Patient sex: M
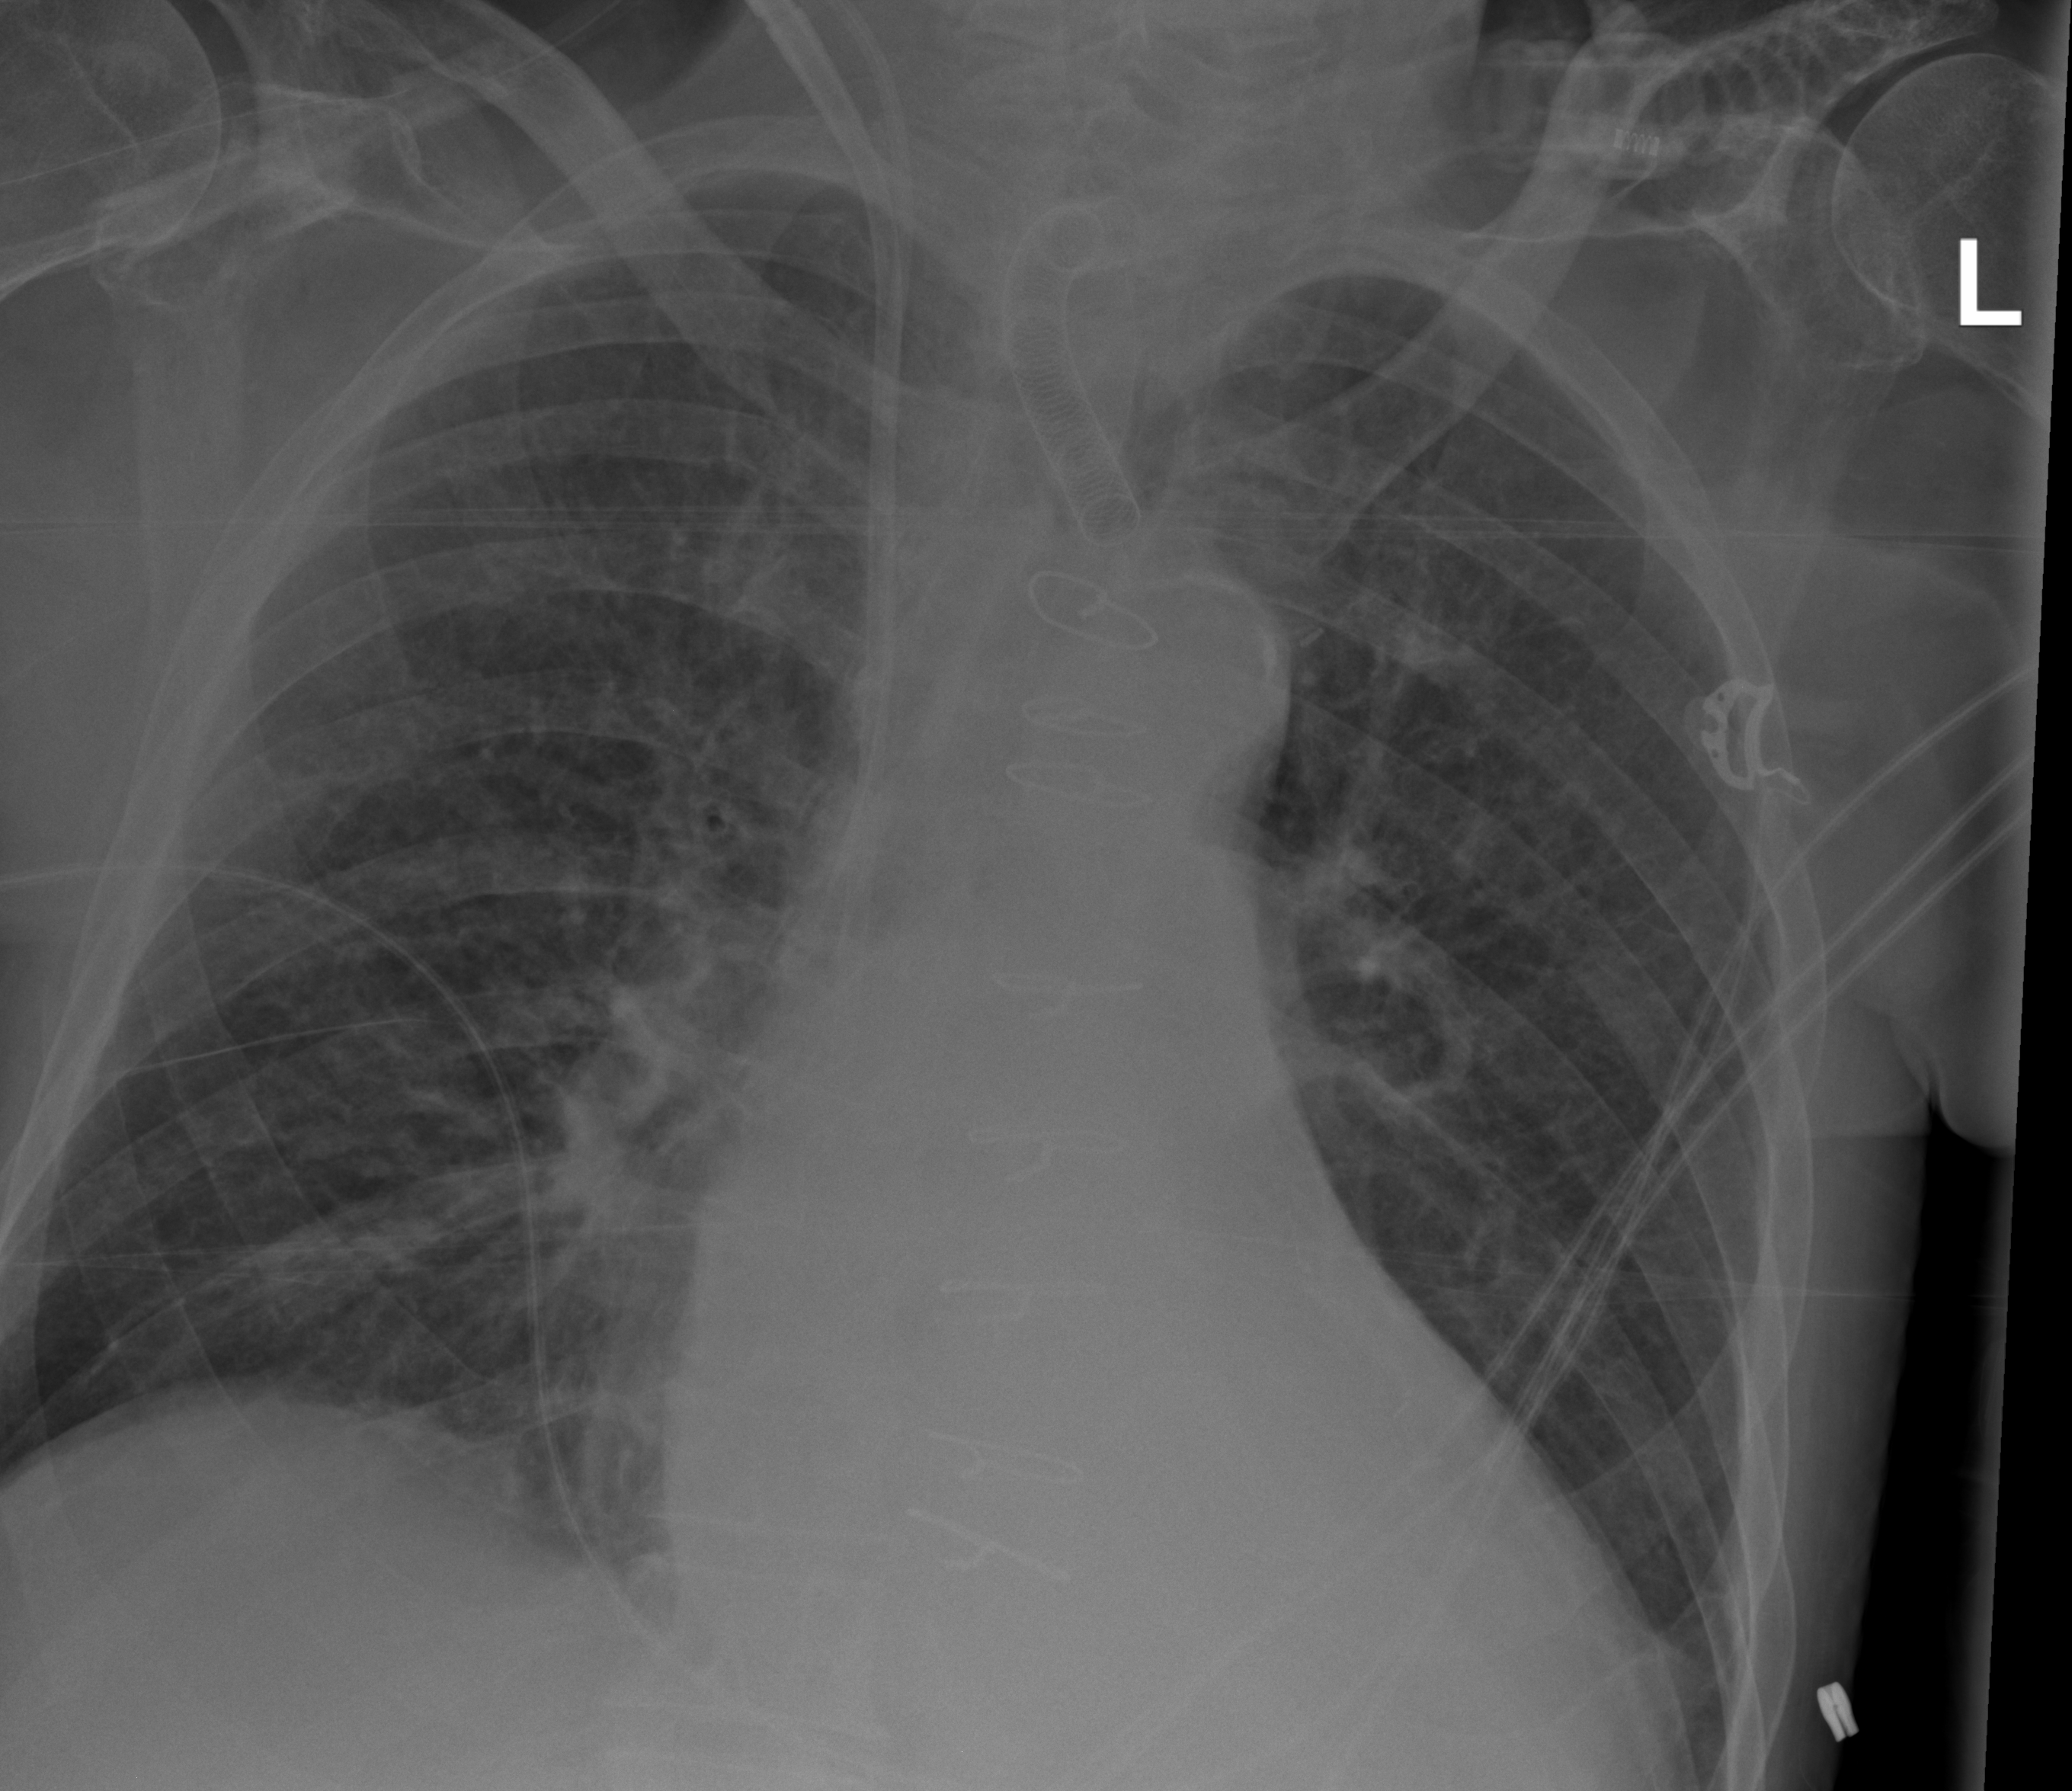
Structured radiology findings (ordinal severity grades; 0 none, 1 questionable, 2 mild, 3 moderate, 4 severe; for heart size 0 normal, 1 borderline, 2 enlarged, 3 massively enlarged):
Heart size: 2
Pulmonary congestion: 2
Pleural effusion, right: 0
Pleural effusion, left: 0
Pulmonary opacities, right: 0
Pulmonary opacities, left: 0
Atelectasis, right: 2
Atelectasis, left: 0